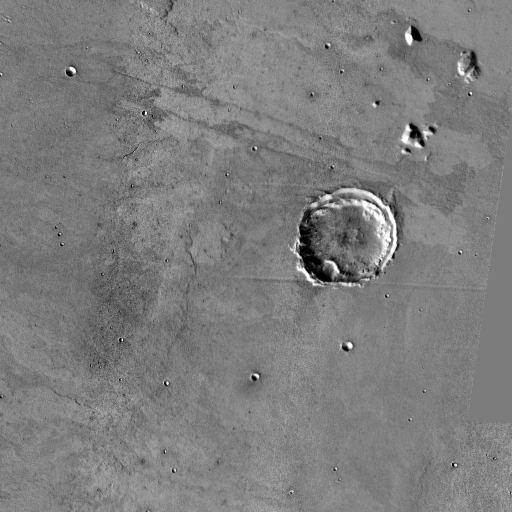
Crater classes present: Background, Other